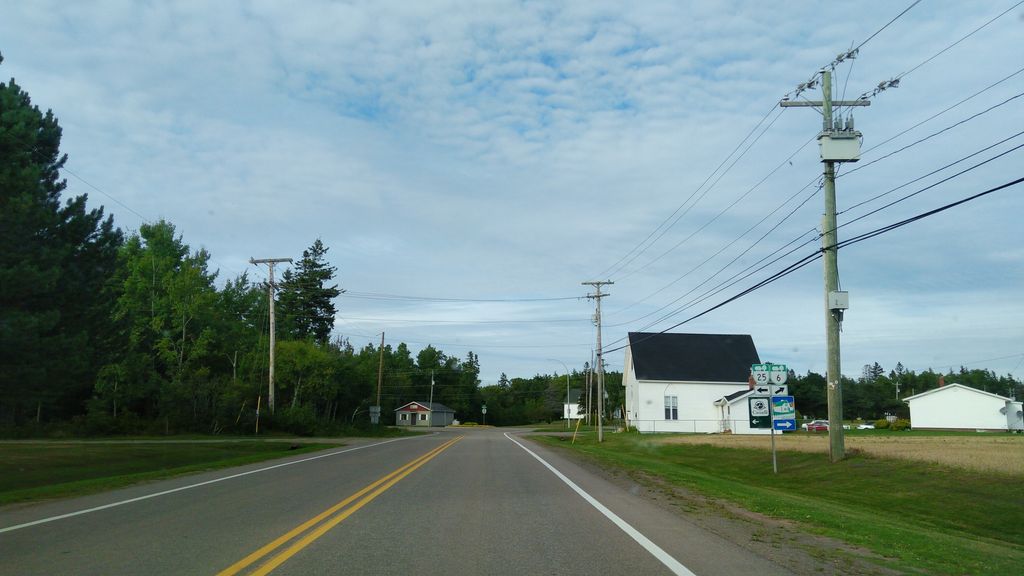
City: charlottetown